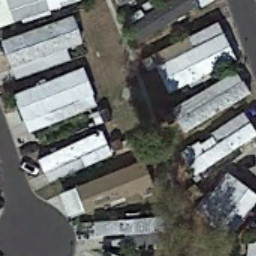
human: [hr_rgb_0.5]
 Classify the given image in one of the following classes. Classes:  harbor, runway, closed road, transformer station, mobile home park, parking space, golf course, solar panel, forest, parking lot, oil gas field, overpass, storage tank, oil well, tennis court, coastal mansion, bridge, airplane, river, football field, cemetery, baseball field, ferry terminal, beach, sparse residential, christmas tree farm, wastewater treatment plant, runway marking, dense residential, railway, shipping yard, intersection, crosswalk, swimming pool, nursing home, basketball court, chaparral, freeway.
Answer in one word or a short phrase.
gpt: mobile home park